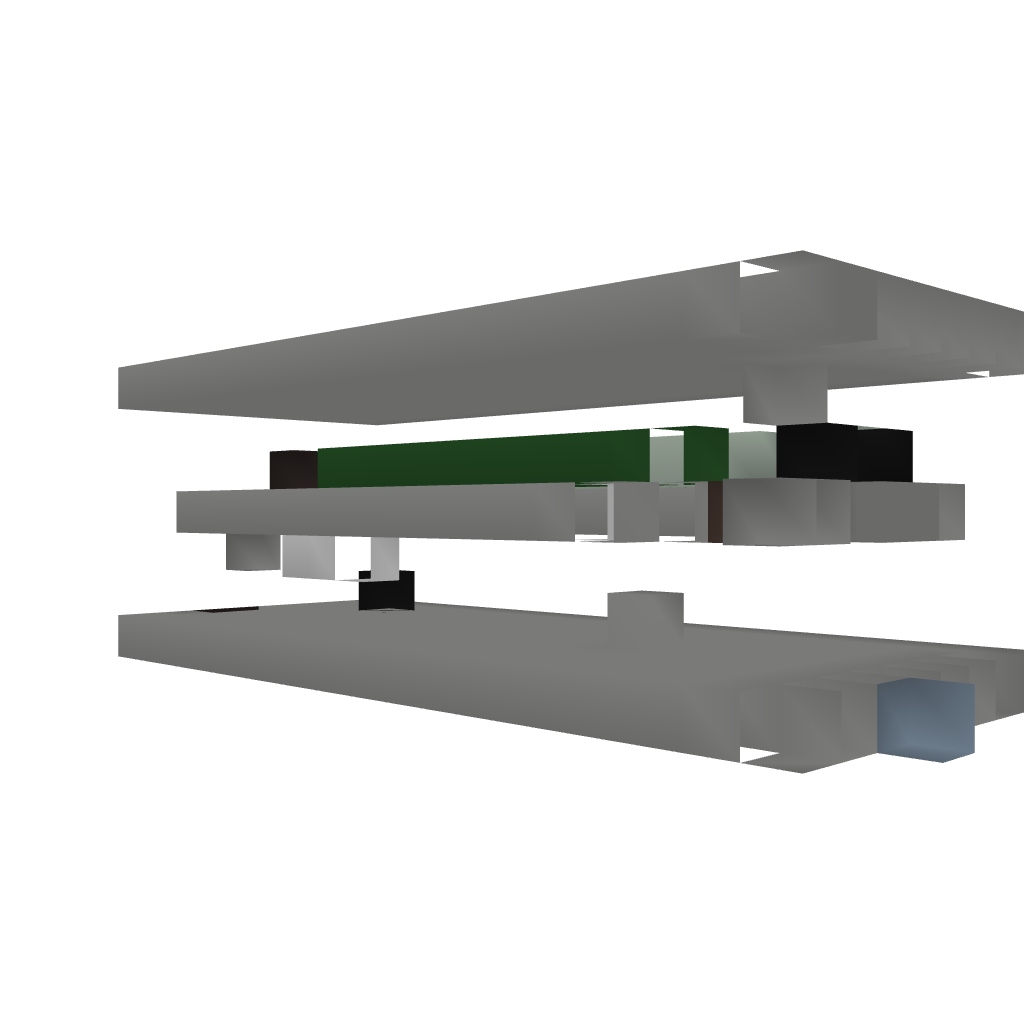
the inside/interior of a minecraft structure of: Nether Wart Farm